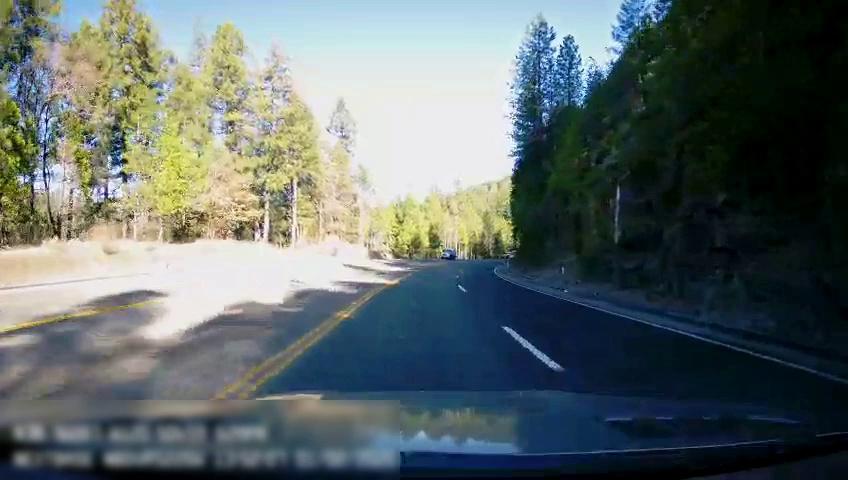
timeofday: Day
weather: Sunny
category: Drivable Space
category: Vehicles | Truck
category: Lanes | Current Lane
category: Lanes | Alternate Lane
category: Lanes | Current Lane
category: Lanes | Alternate Lane
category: Lanes | Opposite Lane